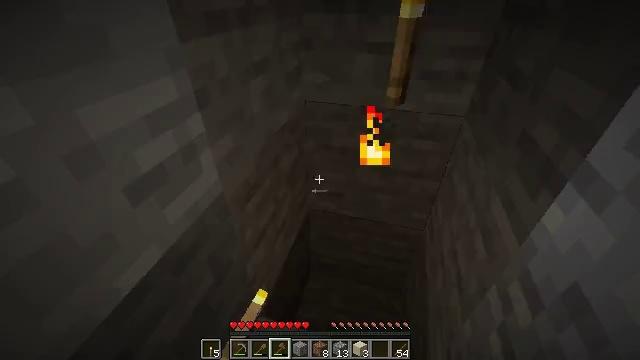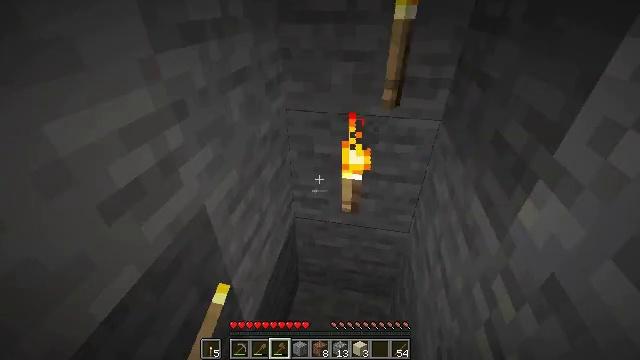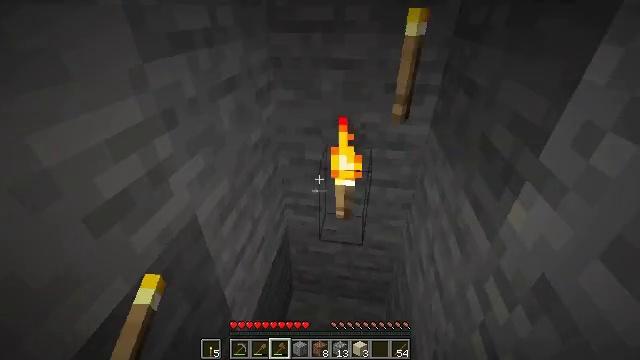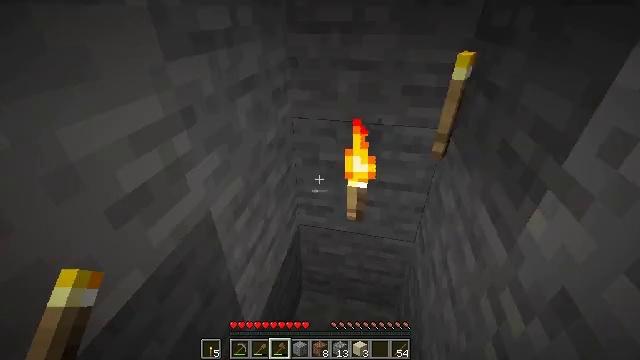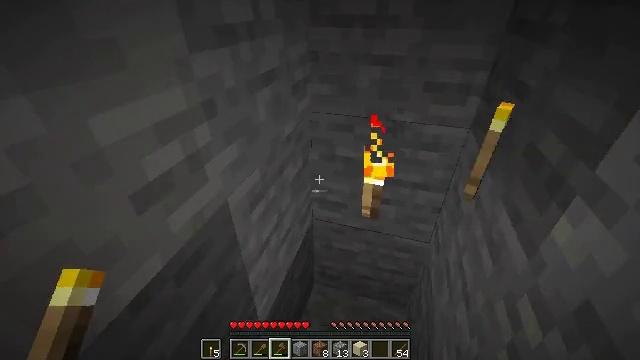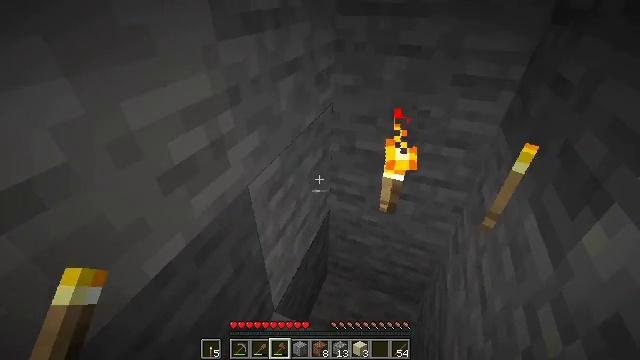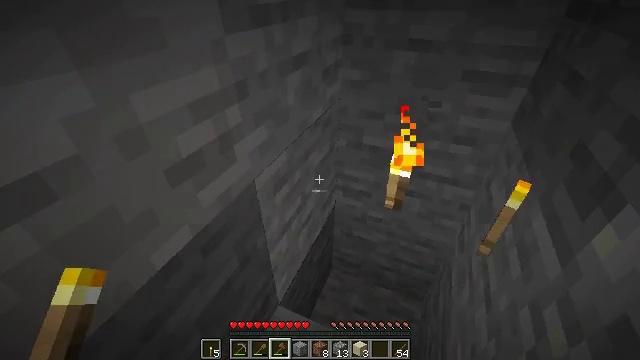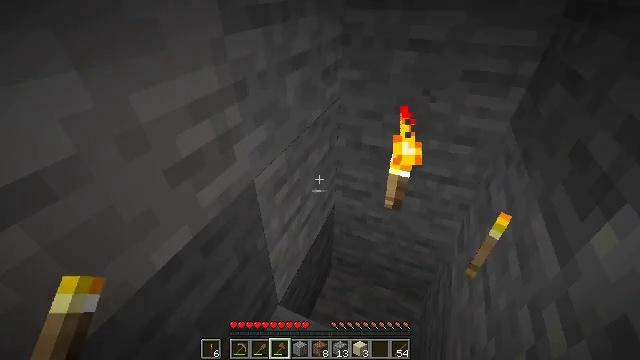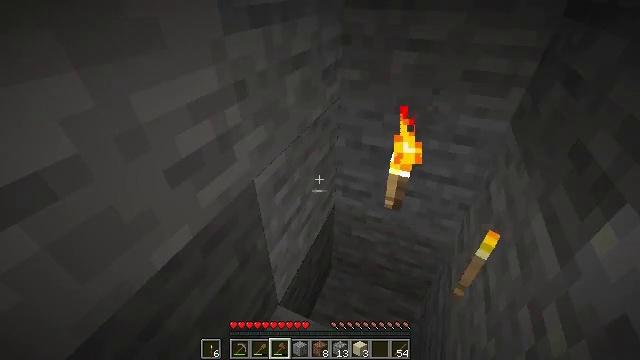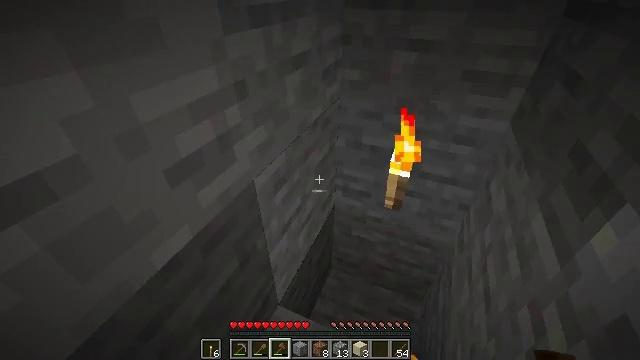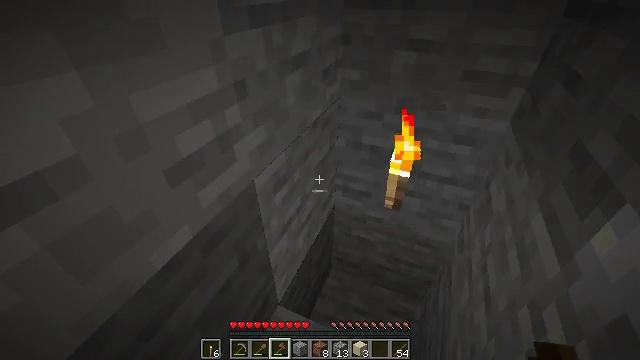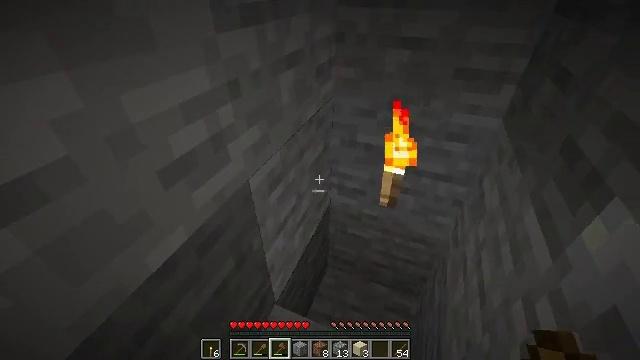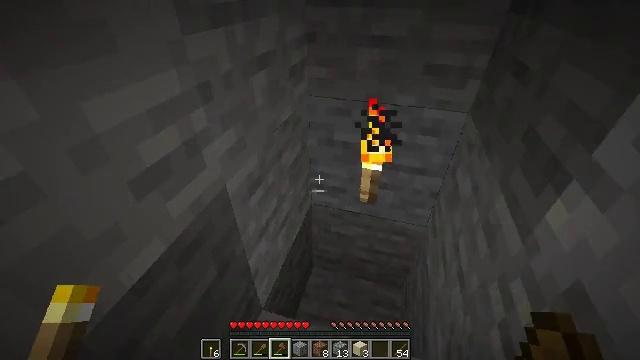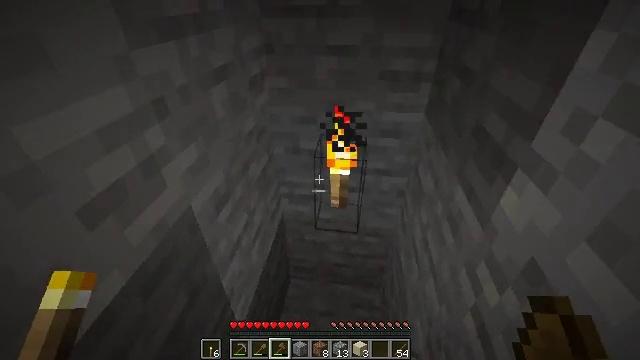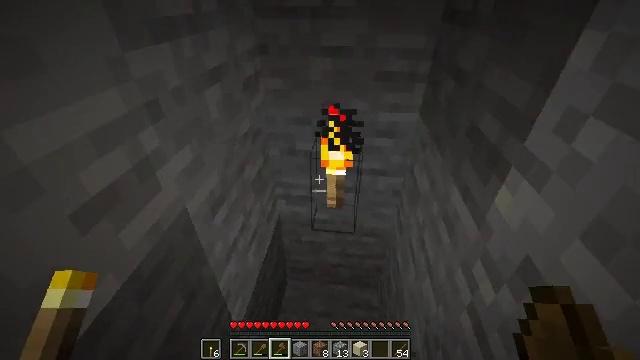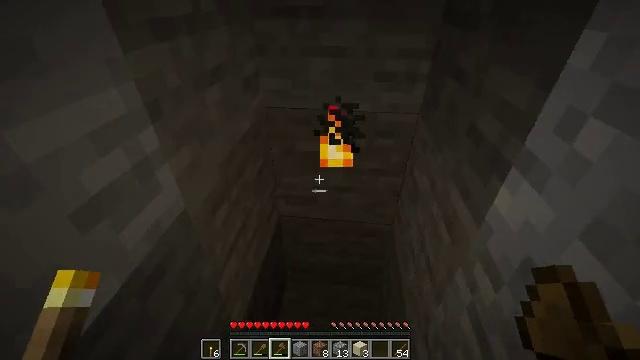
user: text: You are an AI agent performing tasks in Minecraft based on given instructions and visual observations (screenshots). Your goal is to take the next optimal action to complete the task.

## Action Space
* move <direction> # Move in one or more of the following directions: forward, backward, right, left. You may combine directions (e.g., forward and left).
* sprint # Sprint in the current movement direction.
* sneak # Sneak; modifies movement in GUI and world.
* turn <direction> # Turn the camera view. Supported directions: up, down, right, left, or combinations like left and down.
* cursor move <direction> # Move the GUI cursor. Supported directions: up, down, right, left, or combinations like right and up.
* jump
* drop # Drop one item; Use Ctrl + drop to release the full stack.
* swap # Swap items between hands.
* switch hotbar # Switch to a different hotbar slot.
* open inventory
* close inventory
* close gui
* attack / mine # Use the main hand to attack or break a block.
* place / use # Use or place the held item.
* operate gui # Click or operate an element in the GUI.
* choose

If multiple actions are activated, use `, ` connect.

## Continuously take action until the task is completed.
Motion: motion action
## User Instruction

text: Break the wall torch for relocation.
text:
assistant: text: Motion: turn right and up
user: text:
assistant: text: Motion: turn right and up
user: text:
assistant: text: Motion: turn left
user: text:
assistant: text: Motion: turn left and down
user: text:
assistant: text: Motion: turn left and down
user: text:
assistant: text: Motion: turn left and down, use / place
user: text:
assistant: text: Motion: use / place
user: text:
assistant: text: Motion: no_op
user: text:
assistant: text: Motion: no_op
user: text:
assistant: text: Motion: no_op
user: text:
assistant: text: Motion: turn right
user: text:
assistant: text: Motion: turn right
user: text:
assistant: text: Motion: turn right and up
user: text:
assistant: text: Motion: turn right
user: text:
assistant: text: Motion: attack / mine
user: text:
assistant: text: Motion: turn left, attack / mine
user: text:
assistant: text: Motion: turn left
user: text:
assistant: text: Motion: turn left and down, use / place
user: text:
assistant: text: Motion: turn left, use / place
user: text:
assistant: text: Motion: no_op